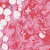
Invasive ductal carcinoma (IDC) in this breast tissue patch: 0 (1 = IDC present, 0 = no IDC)